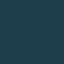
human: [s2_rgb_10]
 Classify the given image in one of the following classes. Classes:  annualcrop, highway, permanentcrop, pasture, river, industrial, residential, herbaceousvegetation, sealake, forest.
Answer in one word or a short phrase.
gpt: SeaLake